Field crop: maize
Growth stage: 1
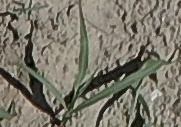
Species: sorghum